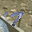
Label: 7